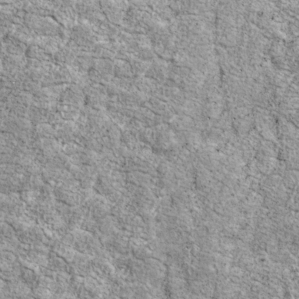
Label: non_frost